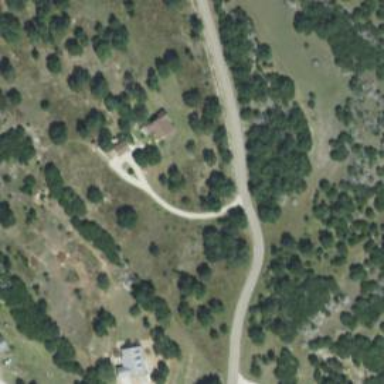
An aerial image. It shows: Driveway.